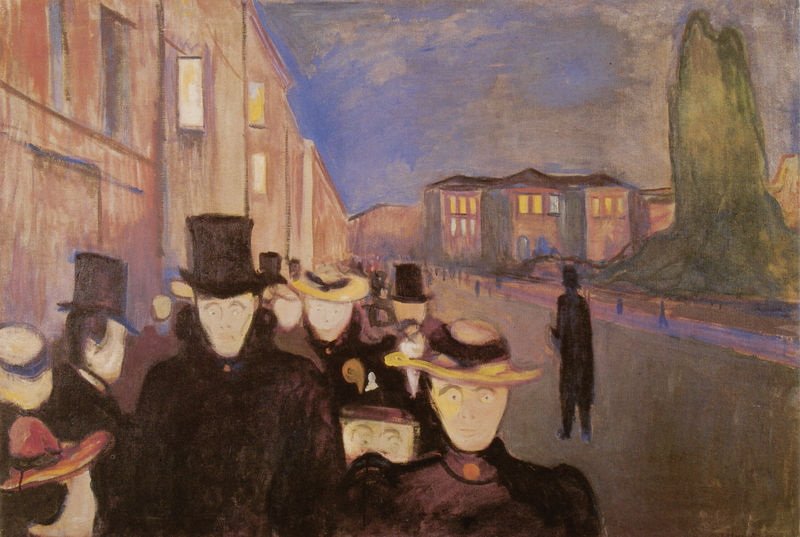
Titel: Abend auf der Karl Johann Strasse
Künstler: Edvard Munch
Standort: Bergen
Institution: Rasmus Meyers Samlinger
Schlagwörter: baum, blau, blätter, dunkel, himmel, kopf, mann, schatten, weiß, wolken, bäume, frauen, gelb, grün, kirchner, menschen, stadt, abend, fenster, frau, hell, hut, hüte, kleid, kopfbedeckungen, köpfe, licht, männer, nacht, rücken, schwarz, straße, tür, dame, haus, weg, wolke, expressionismus, gesellschaft, leute, malerei, menge, zylinder, gesichter, augen, blass, gesicht, kragen, mensch, stein, dämmerung, häuser, hügel, sonnenaufgang, busch, pastos, pfad, mantel, kind, blatt, brosche, knopf, kinder, zypressen, kopfbedeckung, fassade, fassaden, türen, zug, dächer, allee, hecke, sonnenuntergang, herbst, winter, duktus, strohhut, strohut, strohhüte, spaziergang, munch, zypresse, mäntel, farbauftrag, bleich, prozession, spaziergänger, wanderung, expression, jahrhundert, skandinavien, menshen, edvard